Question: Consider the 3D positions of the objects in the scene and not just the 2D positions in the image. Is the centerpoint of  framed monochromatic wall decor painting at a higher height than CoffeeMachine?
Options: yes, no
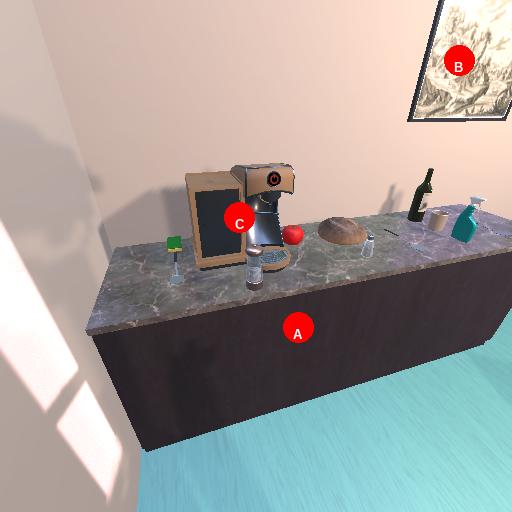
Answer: yes